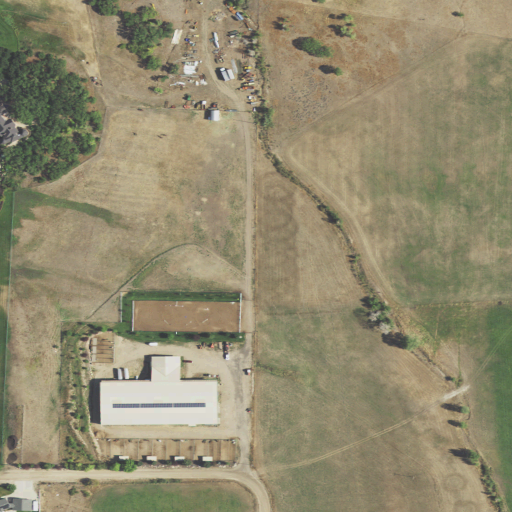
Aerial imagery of valley in Utah named Flat Canyon containing shrub, pasture, open development, cultivated crops, low intensity development, medium intensity development, and high intensity development